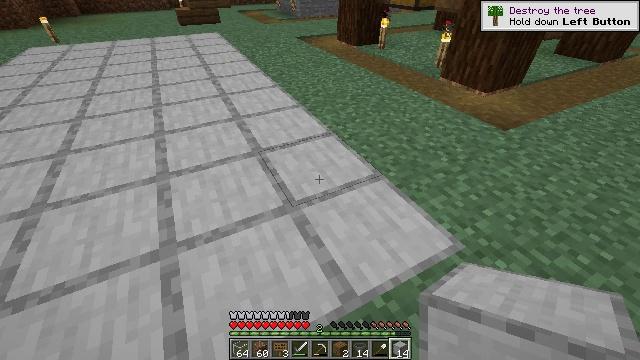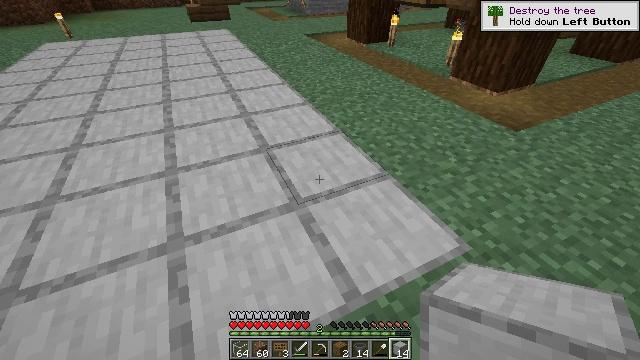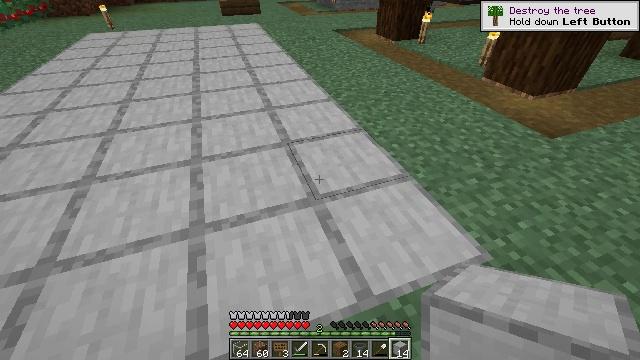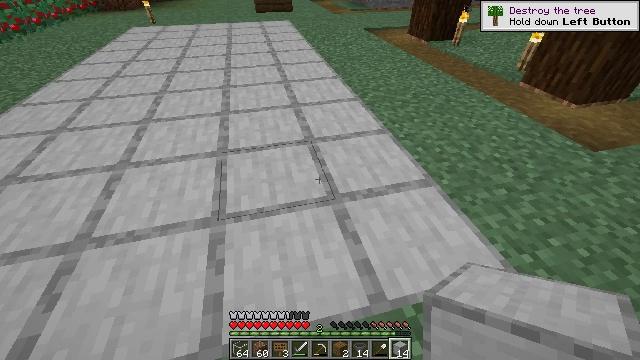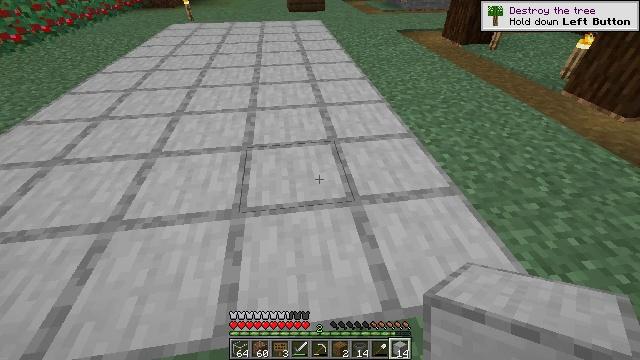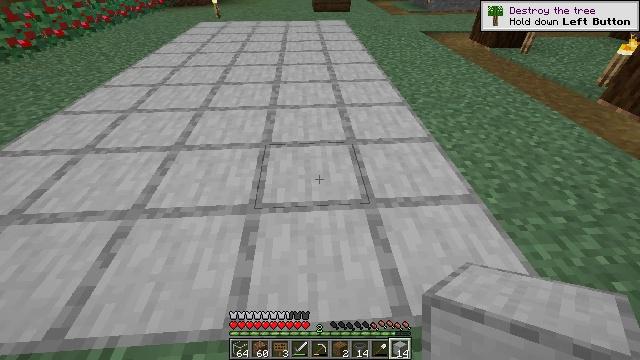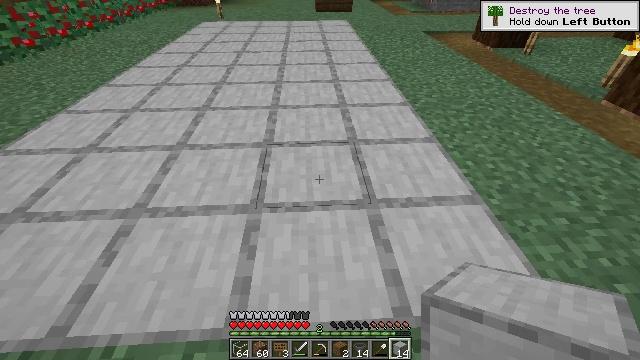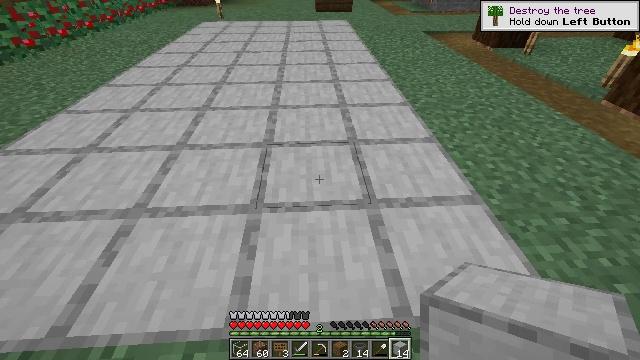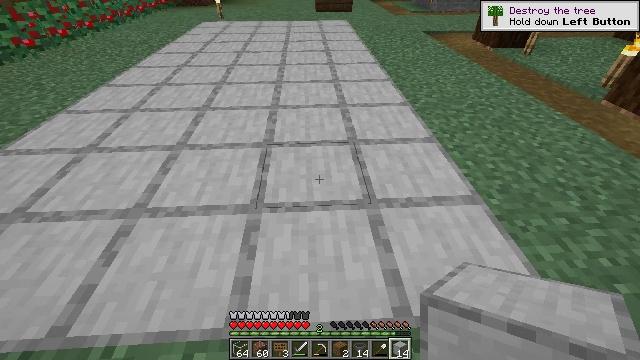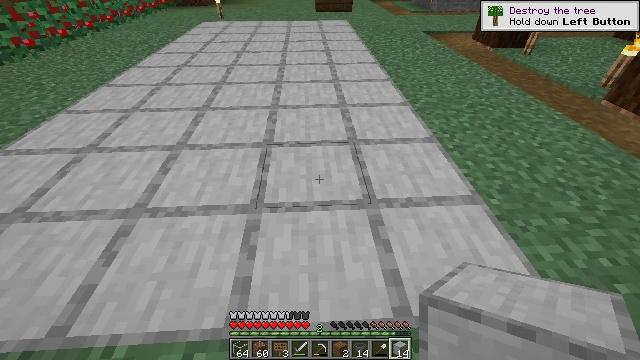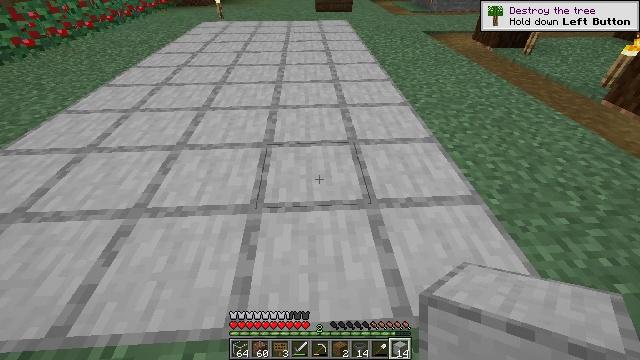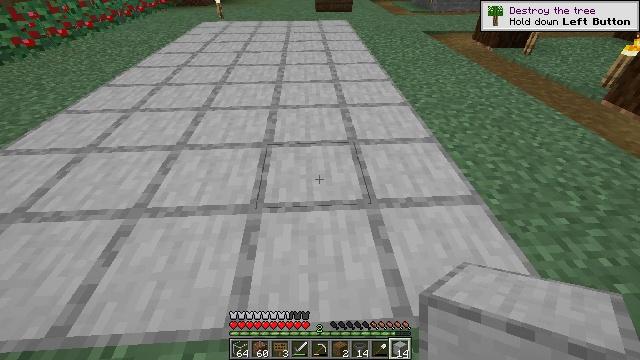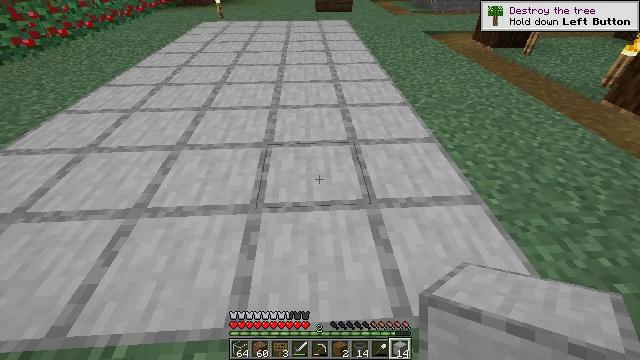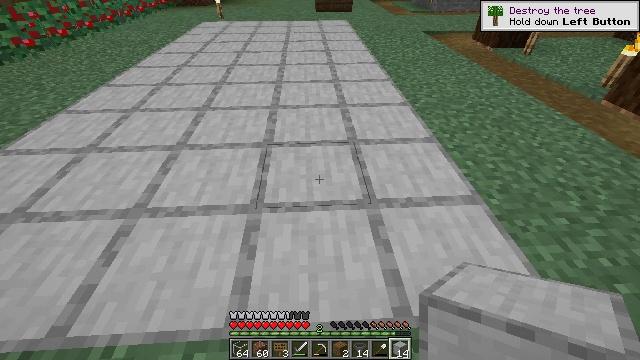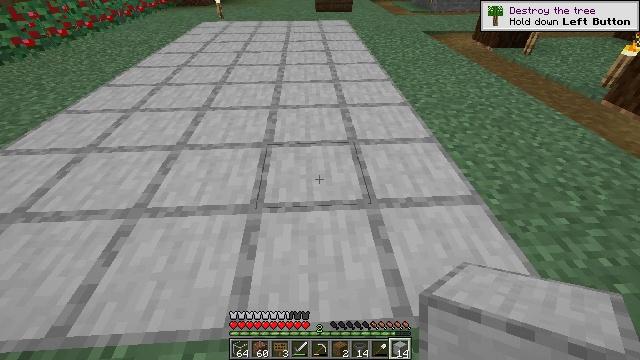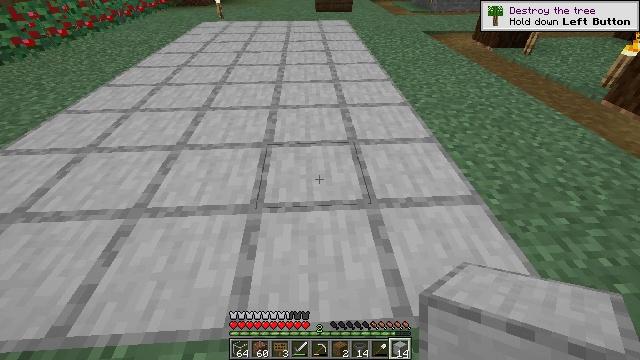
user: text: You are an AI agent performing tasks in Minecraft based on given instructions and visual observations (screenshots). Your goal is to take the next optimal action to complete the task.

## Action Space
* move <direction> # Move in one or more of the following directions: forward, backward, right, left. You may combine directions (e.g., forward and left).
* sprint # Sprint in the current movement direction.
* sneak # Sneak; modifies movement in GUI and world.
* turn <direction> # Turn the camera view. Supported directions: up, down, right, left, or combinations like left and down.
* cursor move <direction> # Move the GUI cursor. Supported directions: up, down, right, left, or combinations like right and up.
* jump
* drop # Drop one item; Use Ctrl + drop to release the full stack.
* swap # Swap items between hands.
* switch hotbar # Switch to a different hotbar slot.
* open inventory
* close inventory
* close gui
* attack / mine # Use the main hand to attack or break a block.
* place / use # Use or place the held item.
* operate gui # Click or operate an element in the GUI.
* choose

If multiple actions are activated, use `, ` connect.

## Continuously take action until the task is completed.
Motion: motion action
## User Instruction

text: Attack the smooth stone block to break it.
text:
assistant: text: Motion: turn left
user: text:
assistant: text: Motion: turn left
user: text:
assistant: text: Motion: turn left
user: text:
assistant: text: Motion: turn left
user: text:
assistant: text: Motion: turn left
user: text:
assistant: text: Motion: no_op
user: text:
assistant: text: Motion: no_op
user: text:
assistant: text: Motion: no_op
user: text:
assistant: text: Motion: no_op
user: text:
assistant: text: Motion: no_op
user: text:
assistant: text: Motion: no_op
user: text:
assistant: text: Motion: no_op
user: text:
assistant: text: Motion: no_op
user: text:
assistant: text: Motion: no_op
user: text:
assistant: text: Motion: no_op
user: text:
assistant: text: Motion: no_op
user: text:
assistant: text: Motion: no_op
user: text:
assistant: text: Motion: no_op
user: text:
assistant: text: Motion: no_op
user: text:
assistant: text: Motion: no_op
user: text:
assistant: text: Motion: no_op
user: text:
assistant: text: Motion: no_op
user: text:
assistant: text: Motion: no_op
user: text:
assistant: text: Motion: no_op
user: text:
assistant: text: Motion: no_op
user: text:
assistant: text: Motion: no_op
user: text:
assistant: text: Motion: no_op
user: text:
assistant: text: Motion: no_op
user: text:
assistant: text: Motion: no_op
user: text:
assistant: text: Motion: no_op